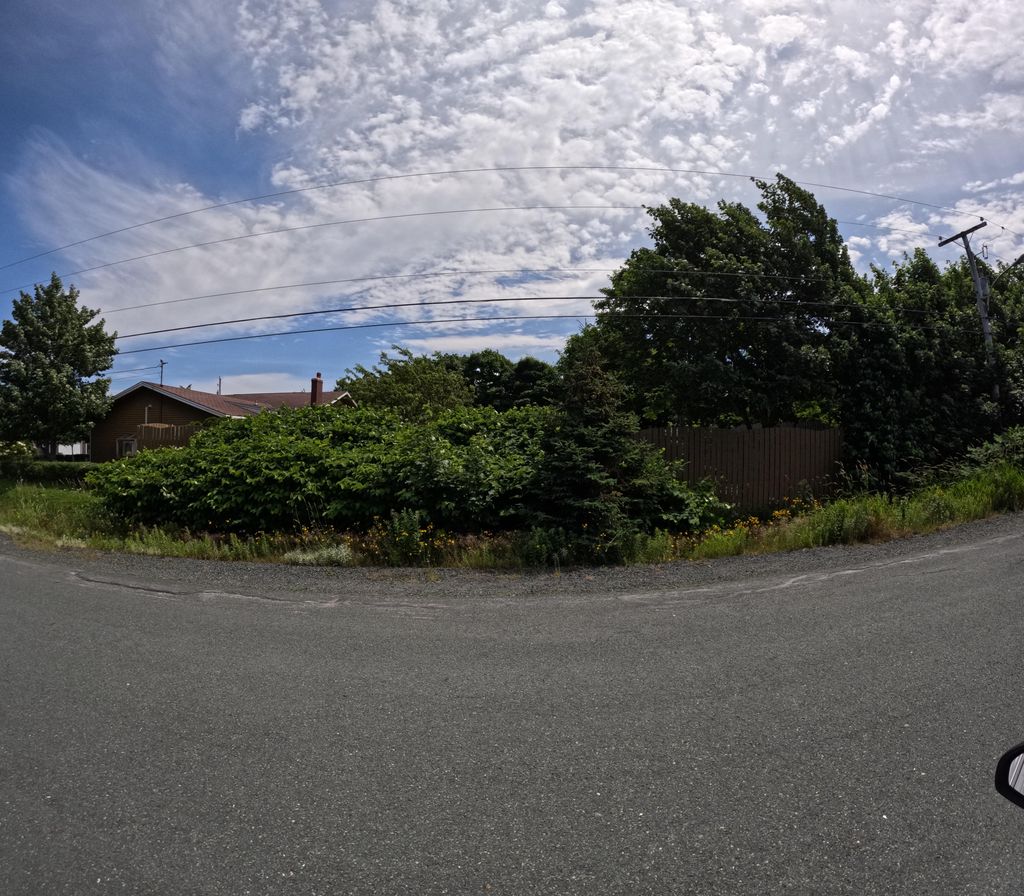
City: st_johns